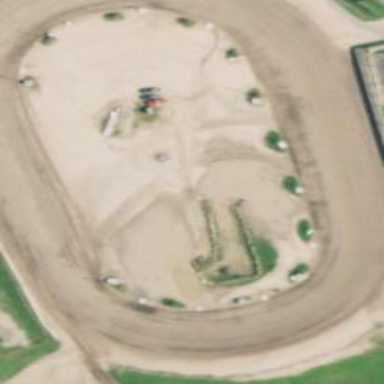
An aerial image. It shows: Motor sport raceway.